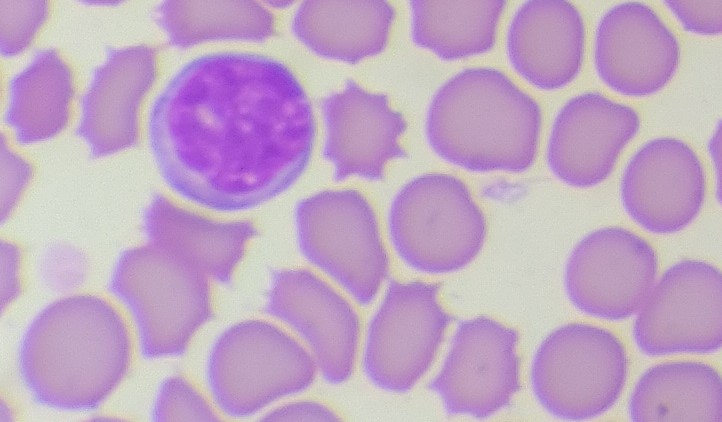
White blood cell type: Lymphocyte